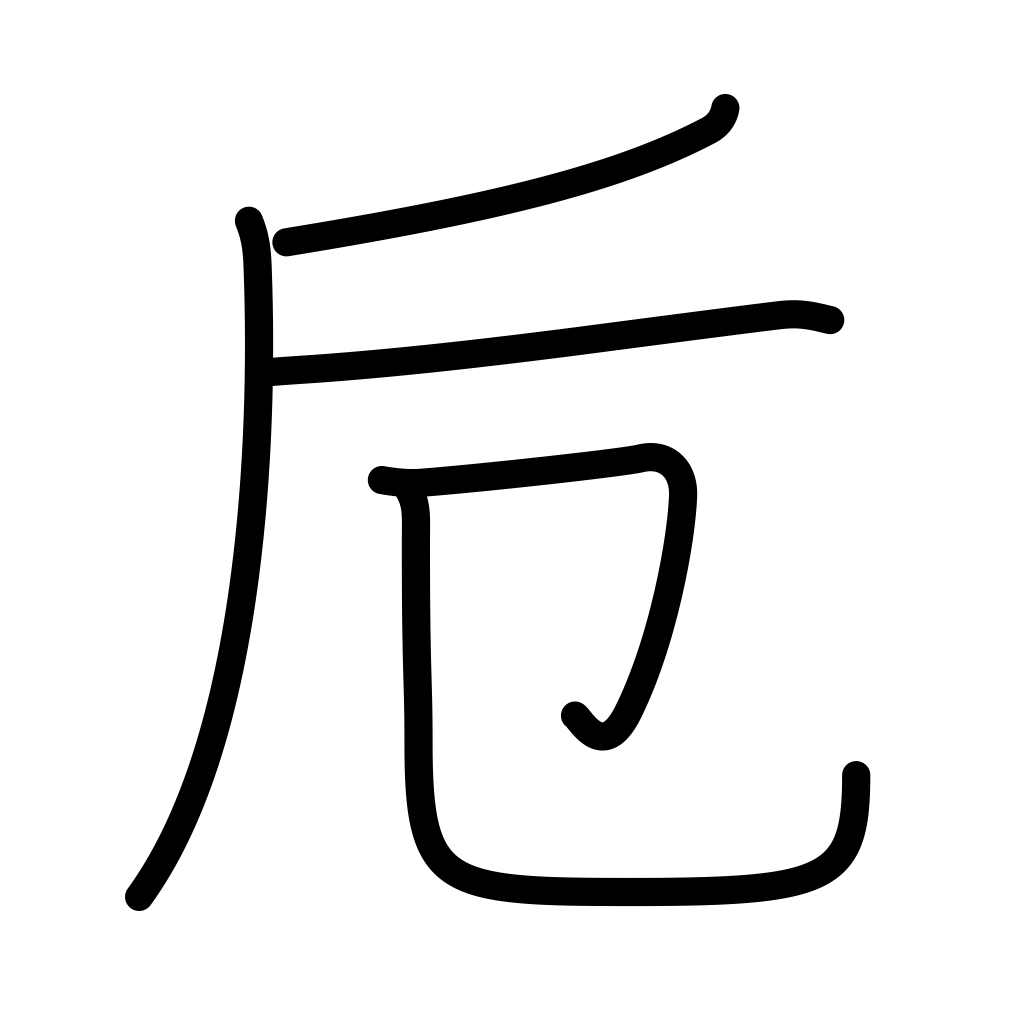
Meaning: large goblet, apt, fitting